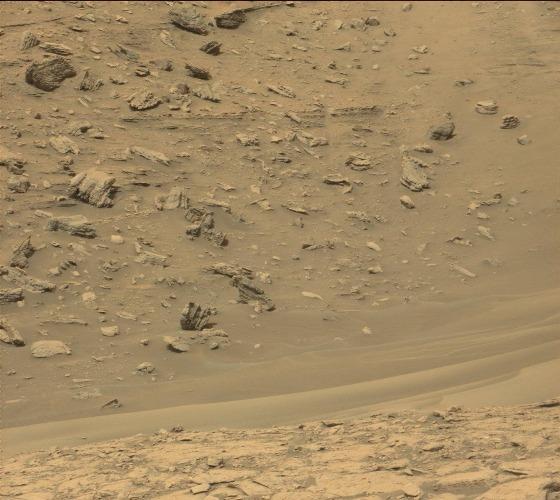
Terrain classes present: Bedrock, Gravel / Sand / Soil, Rock, Shadow